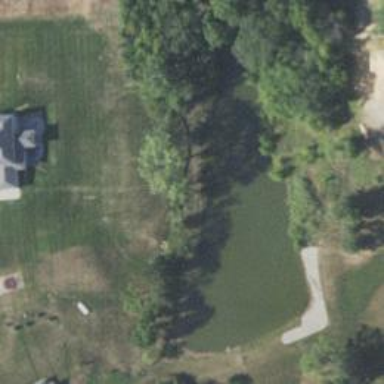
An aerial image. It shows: Water hazard on golf course. The hazard is natural water feature.